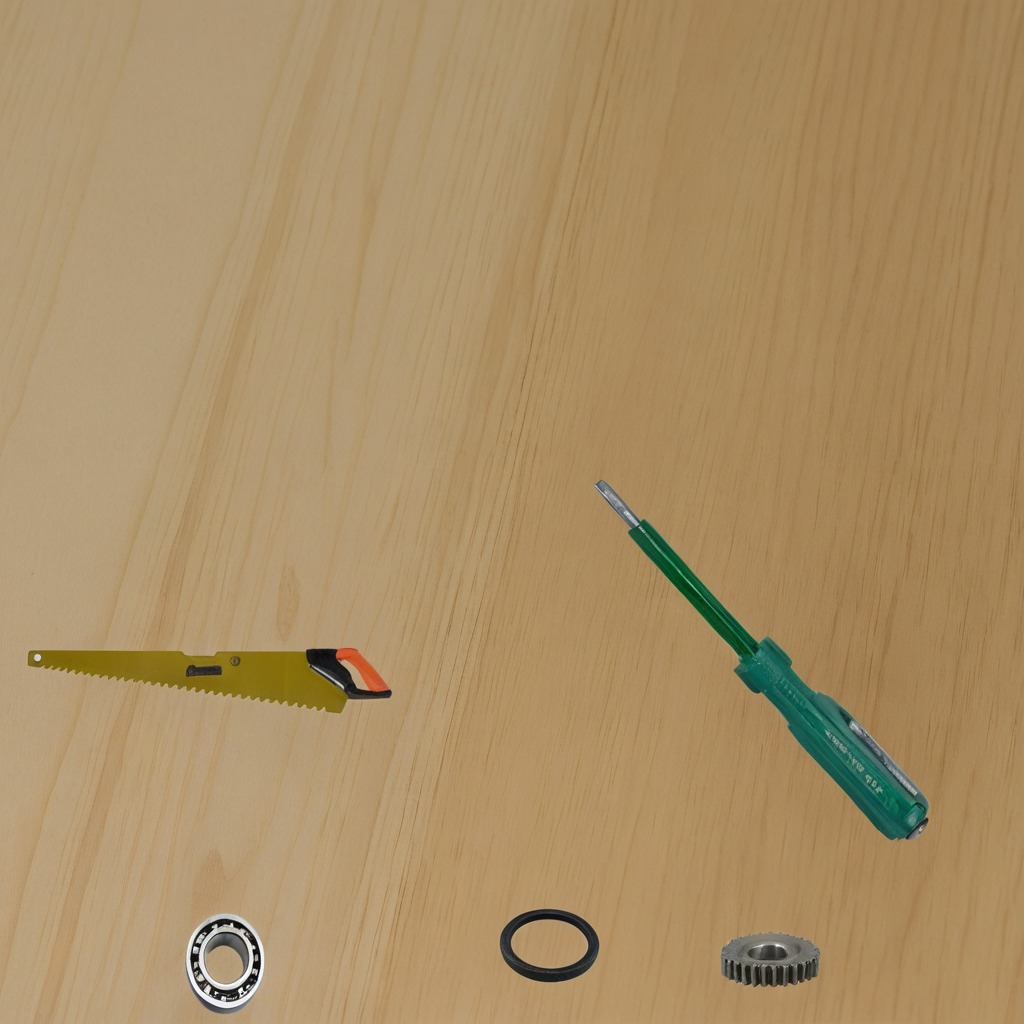
A metal ball bearing, a rubber Oring, a steel gear with teeth, a handheld metal saw, and a screwdriver are lying on the plywood surface.